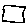
Label: square